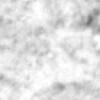
Label: no_change